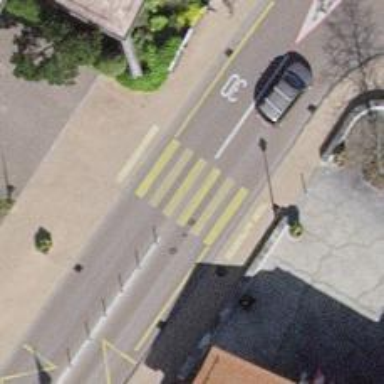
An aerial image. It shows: Marked crossing with zebra stripes on the road.